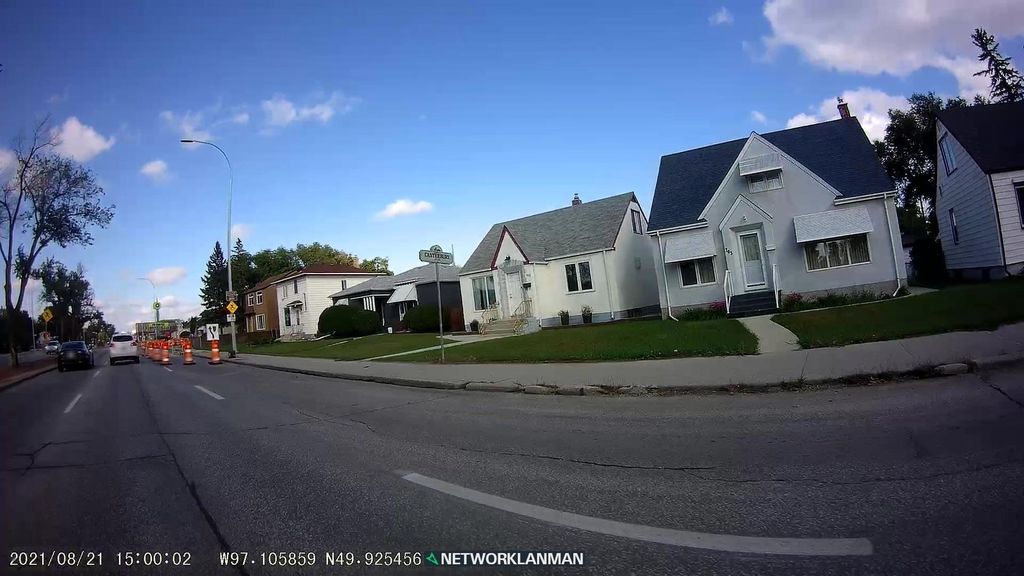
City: winnipeg